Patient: sex M, age 76
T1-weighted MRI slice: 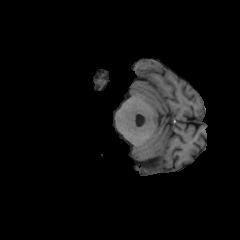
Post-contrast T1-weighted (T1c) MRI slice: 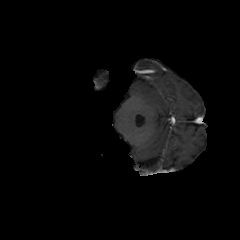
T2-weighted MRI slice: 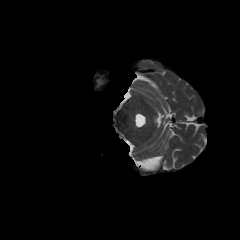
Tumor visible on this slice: no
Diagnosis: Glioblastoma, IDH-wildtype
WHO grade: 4